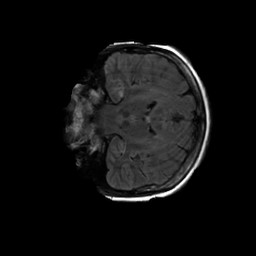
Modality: FLAIR
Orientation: coronal
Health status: ill
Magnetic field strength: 3 T